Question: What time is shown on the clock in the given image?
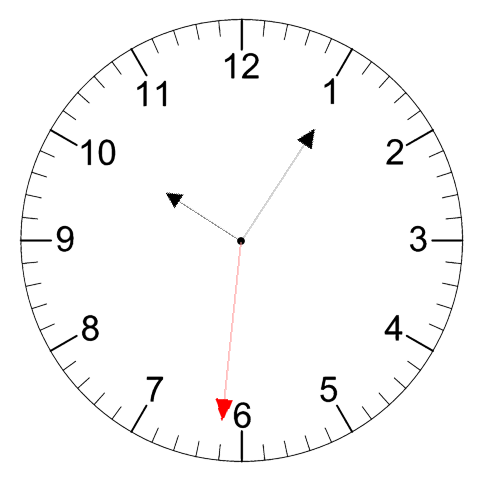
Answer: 10:05:31